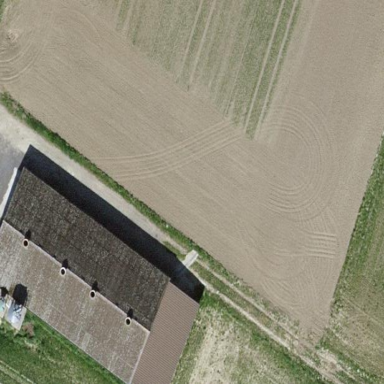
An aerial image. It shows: Farmyard area.